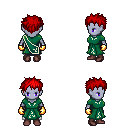
a pixel art fantasy rpg character, female body template, dark elf, purple skin, sash dress, white pants, red bedhead hairstyle, gold gloves, maroon shoes, four views (front, back, left, right), 2x2 character sprite sheet, small pixel art, hard edges, no anti-aliasing